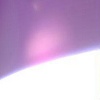
Label: sunburn